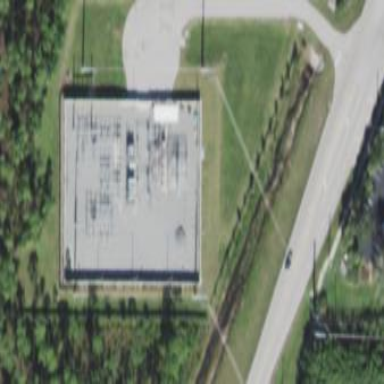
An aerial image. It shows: There is distribution substation enclosed by fence.